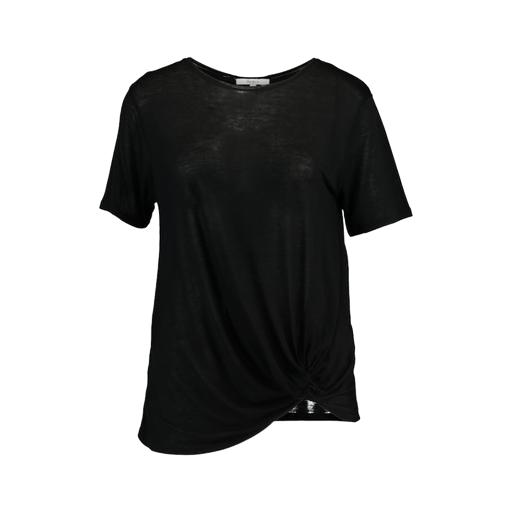
black twist t-shirt, black jersey front twist t-shirt, black marquesalmeida knot detail t-shirt, white background